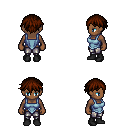
a pixel art fantasy rpg character, female body template, human, dark skin, blue vest, metal pants, brown short bangs hairstyle, black shoes, four views (front, back, left, right), 2x2 character sprite sheet, small pixel art, hard edges, no anti-aliasing